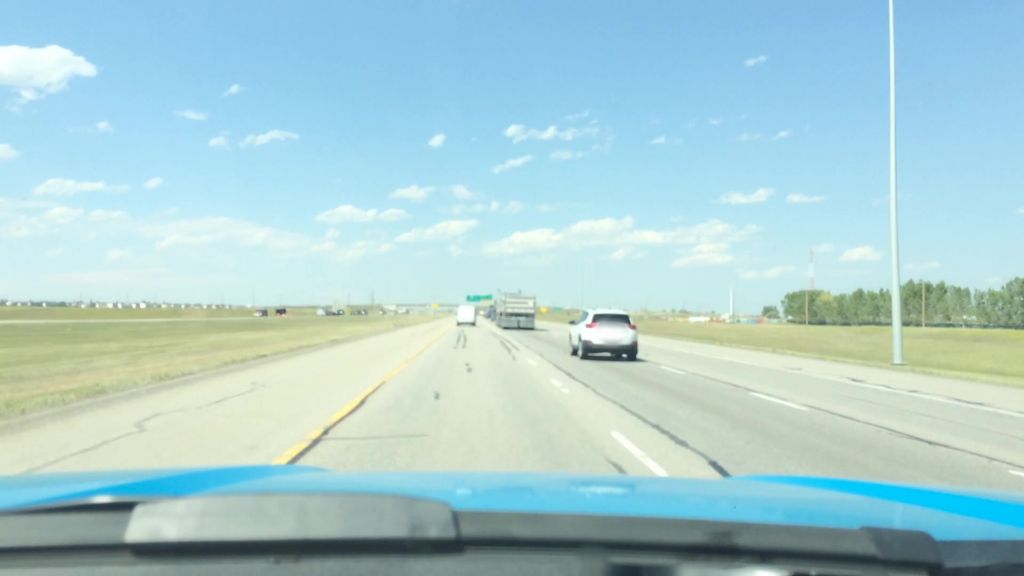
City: calgary